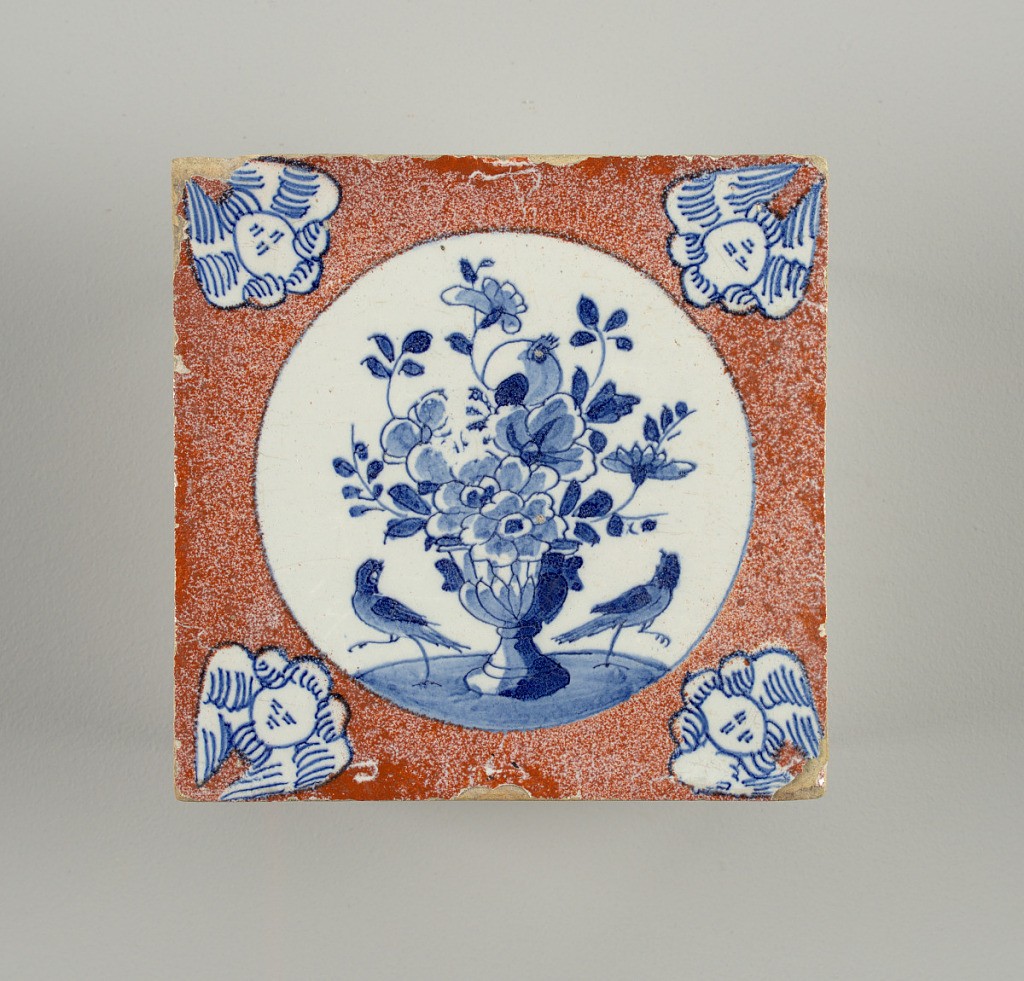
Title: Tile
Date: mid-18th century
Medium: Tin-enamelled earthenware
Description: Square tile. Centered with circular medallion enclosing a vase with flowers and two addorsed birds, blue on white. Border of powdered orange-red, with blue on white cherubs' heads at the corners. In black walnut frame.